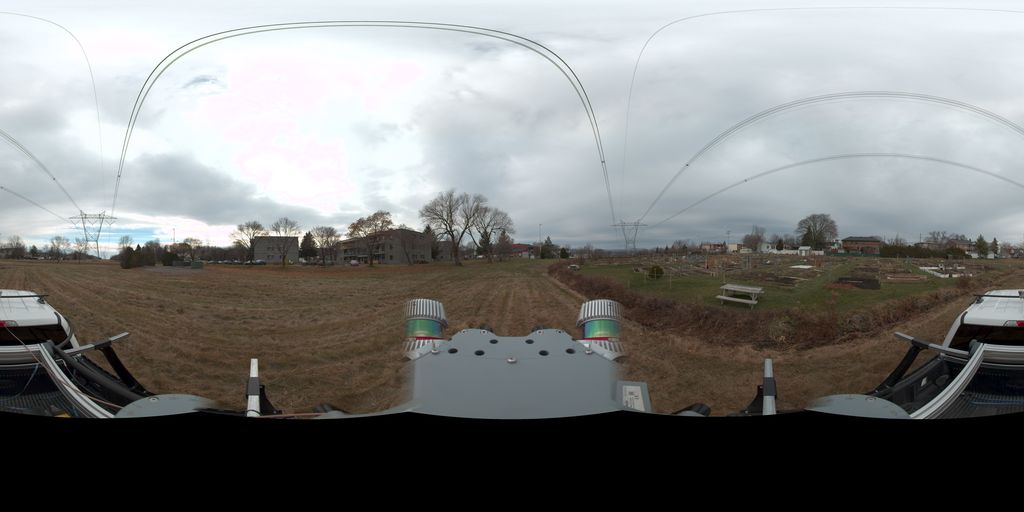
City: quebec_city